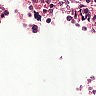
Metastatic tissue present: no